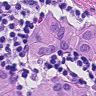
Metastatic tissue present: yes